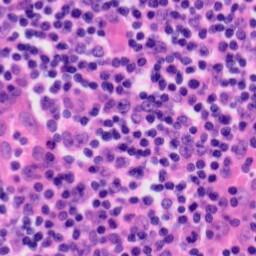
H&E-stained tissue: Tonsil